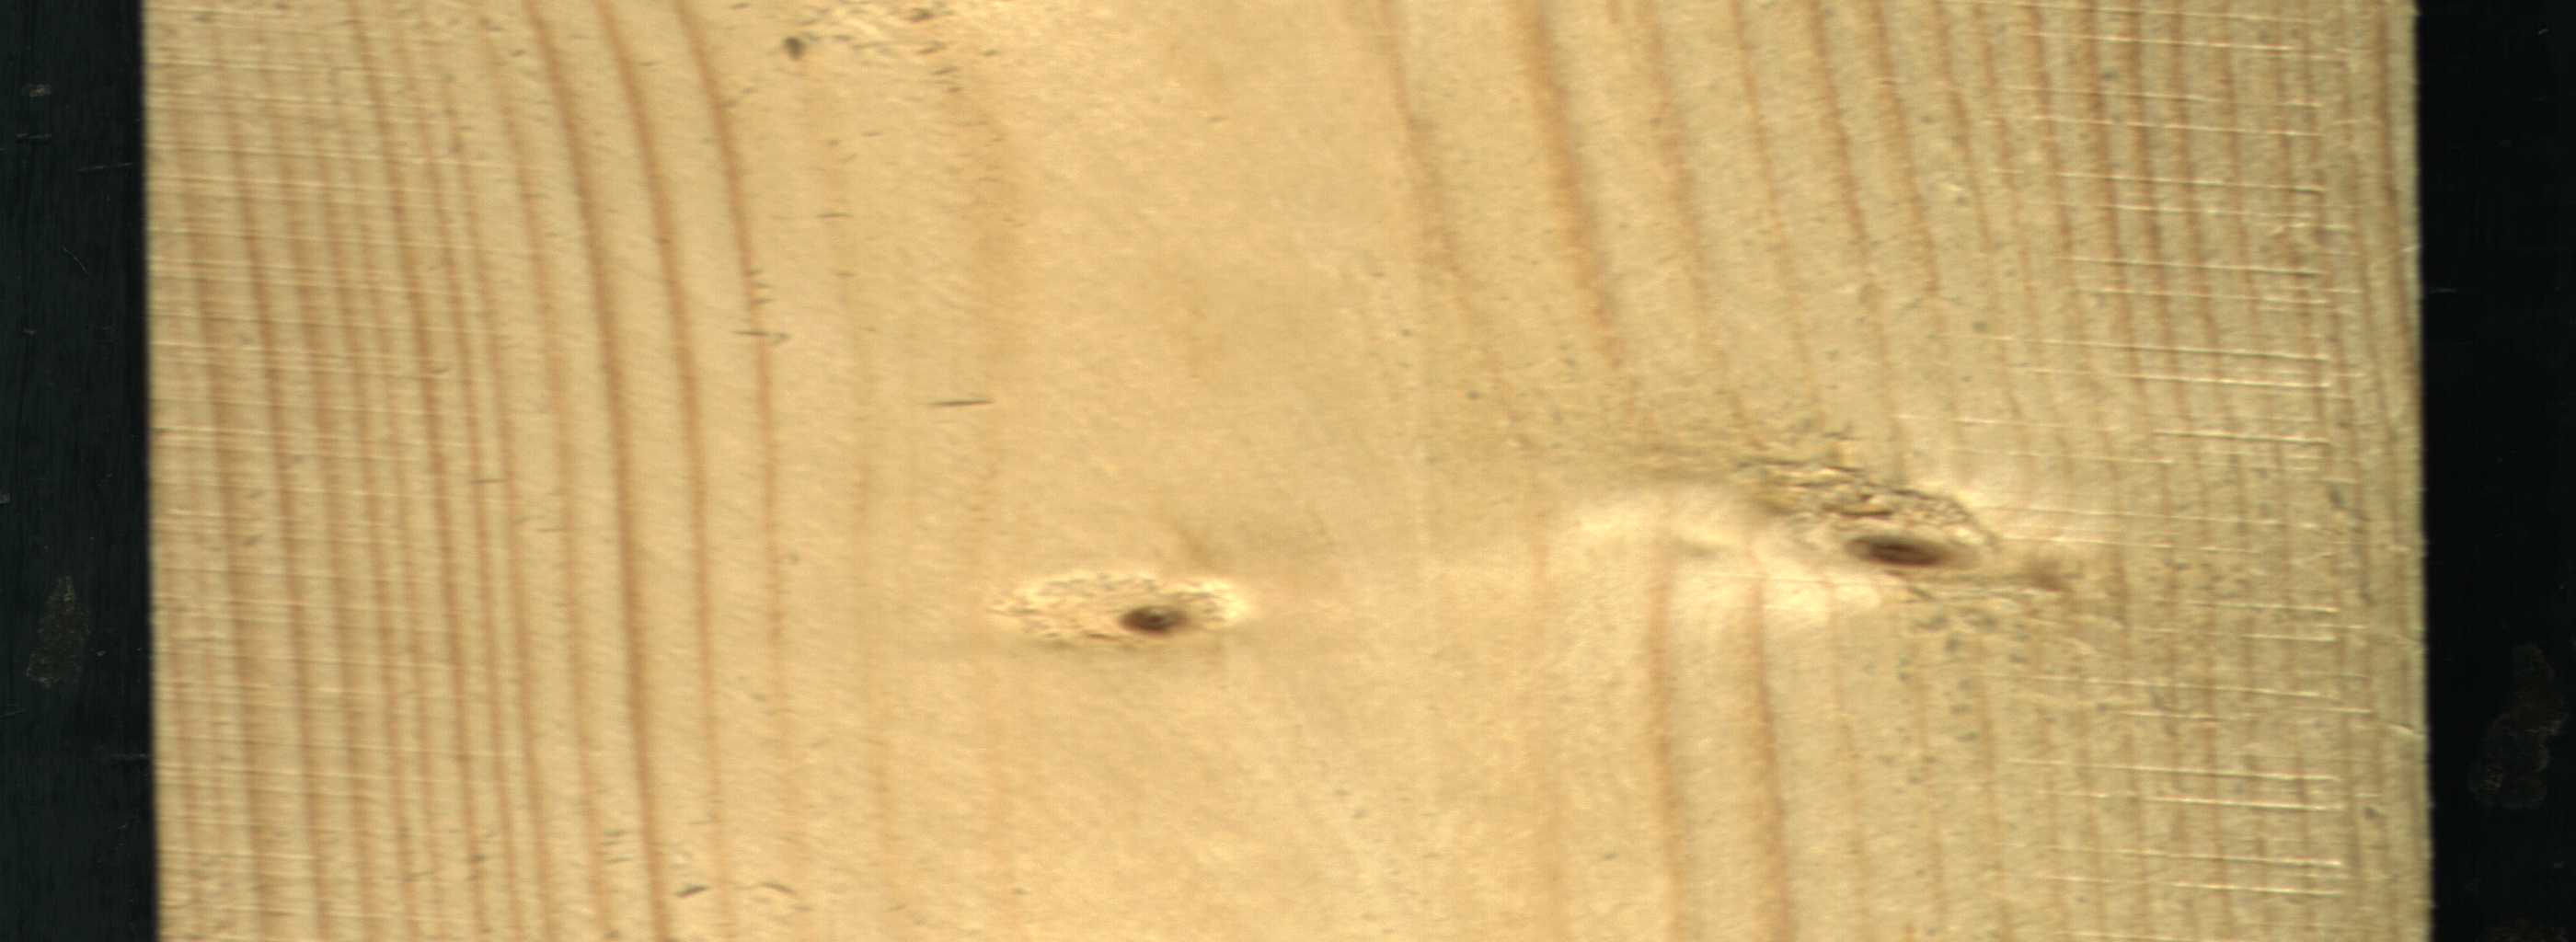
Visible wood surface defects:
Live_Knot
Live_Knot